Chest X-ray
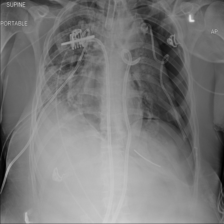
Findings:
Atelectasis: negative
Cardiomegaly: negative
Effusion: negative
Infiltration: negative
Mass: negative
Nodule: negative
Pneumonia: negative
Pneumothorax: positive
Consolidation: negative
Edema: negative
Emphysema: negative
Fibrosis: negative
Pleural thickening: negative
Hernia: negative